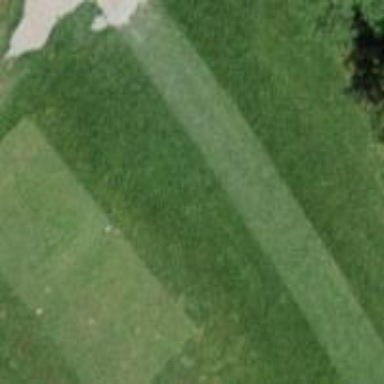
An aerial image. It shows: Golf tee area with grass surface.